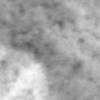
Label: no_change